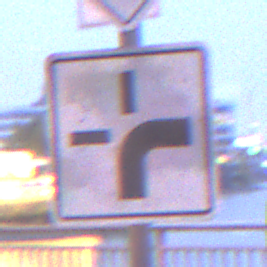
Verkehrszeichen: VerlaufVorfahrtsstrasse3
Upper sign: Vorfahrtsstrasse
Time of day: Night
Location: Outdoor (Urban)
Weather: PartlyCloudy
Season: NotSpecified
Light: Artificial